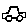
Label: car